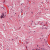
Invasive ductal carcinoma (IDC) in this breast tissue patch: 0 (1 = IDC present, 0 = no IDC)